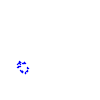
Particle: proton